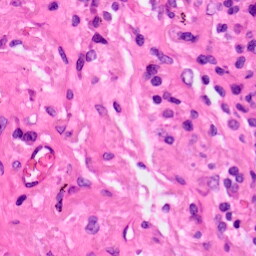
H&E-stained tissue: Lung